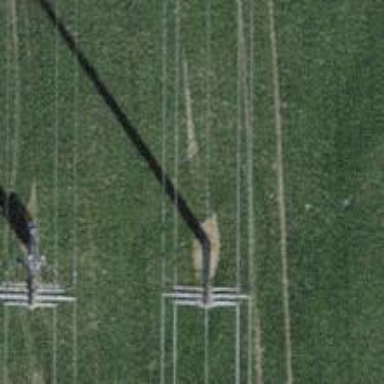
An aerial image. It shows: Power pole.